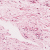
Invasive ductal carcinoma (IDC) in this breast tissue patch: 0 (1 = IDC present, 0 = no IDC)